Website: crate-barrel
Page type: newsletter-management
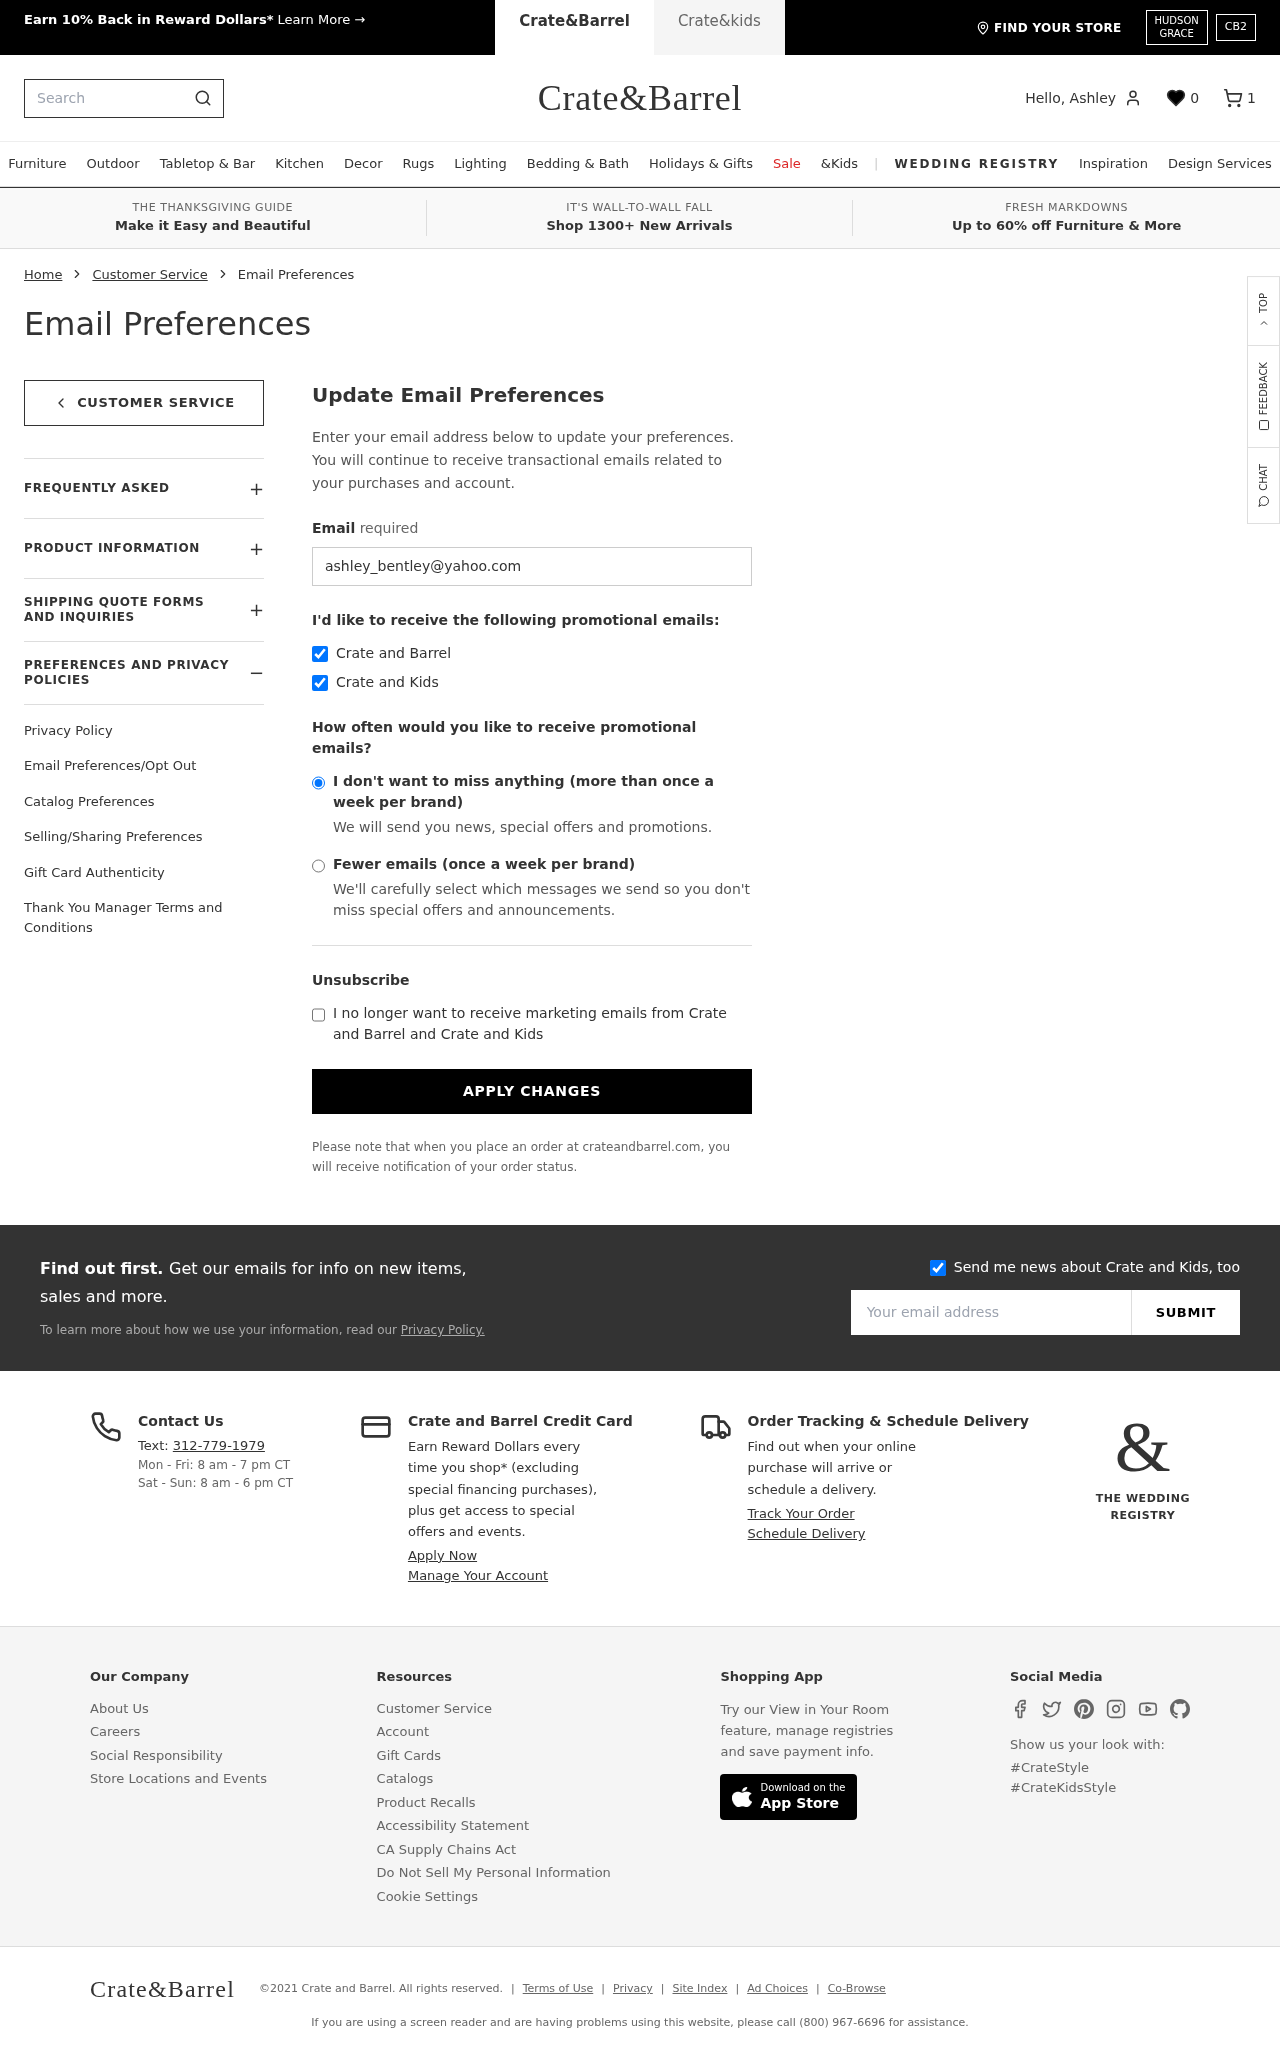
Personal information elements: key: PII_EMAIL
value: ashley_bentley@yahoo.com
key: PII_FIRSTNAME
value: Ashley
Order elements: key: ORDER_NUM_ITEMS
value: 1
Search elements: key: HEADER_SEARCH
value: Search
Other elements: key: FAVORITES_COUNT
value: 0